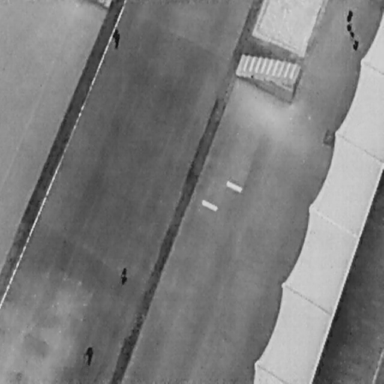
There are three People in the infrared image.